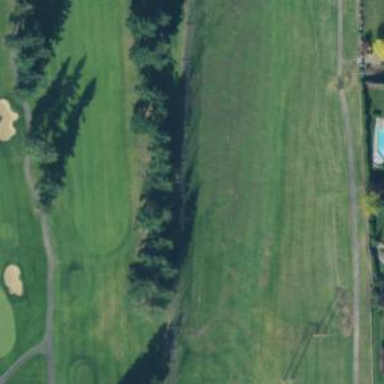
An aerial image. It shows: Grassy area designated as driving range for golf.